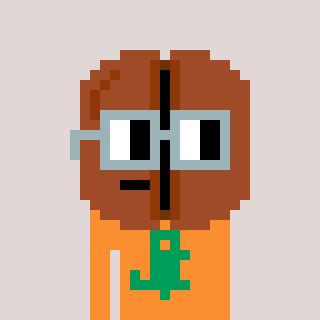
a pixel art character with square dark gray glasses, a coffeebean-shaped head and a orange-colored body on a warm background